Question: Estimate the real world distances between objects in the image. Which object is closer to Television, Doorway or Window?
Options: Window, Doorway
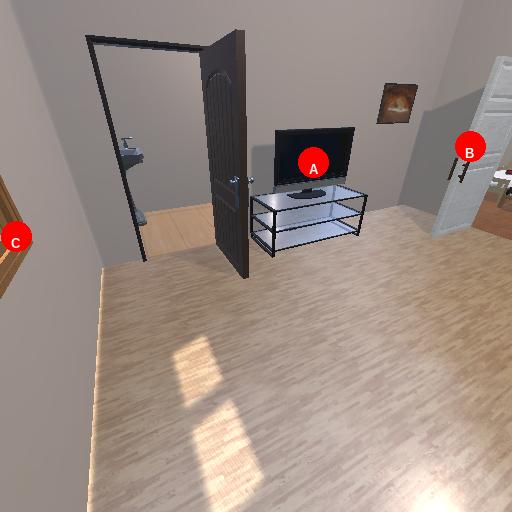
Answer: Window